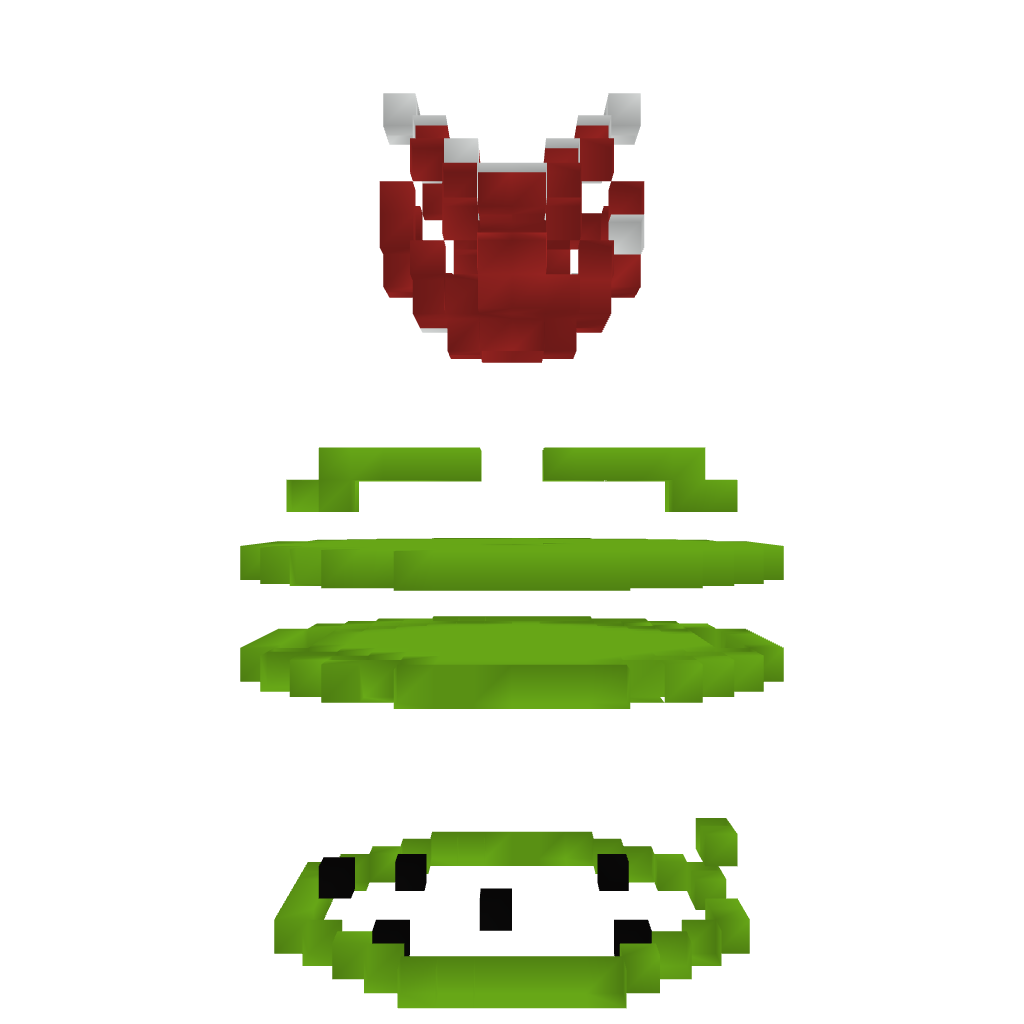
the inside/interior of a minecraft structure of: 3d mariopipe _pharna plant